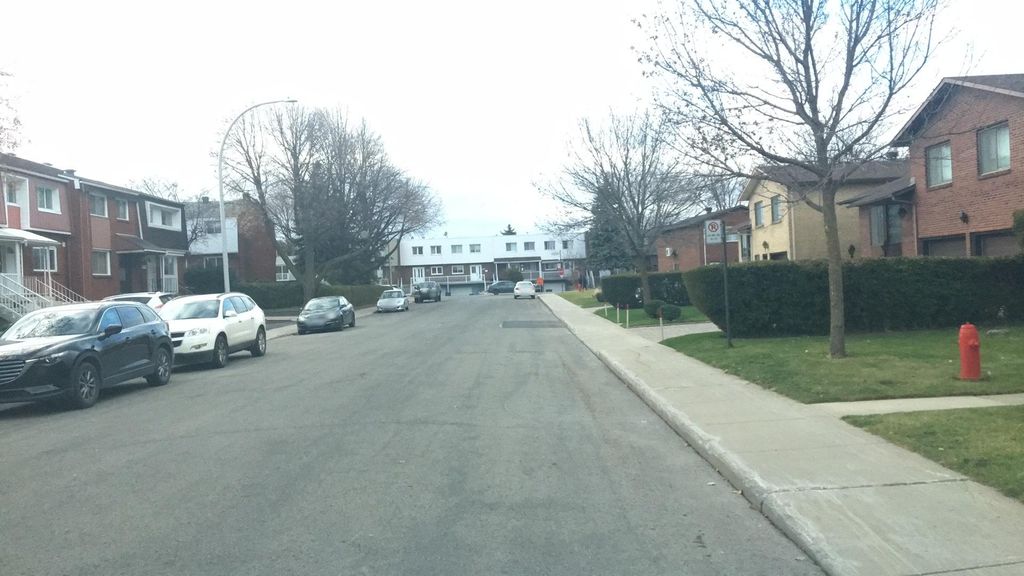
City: montreal